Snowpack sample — Buffalo Mountain, Silverthorne, Colorado, USA (1/25/25, 10:11 AM MST)
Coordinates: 39.6222, -106.1139
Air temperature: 22 °F
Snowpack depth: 110 cm
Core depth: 30 cm
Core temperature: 42.8 °F
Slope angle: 12°, slope face: 102°
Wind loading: high
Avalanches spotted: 0
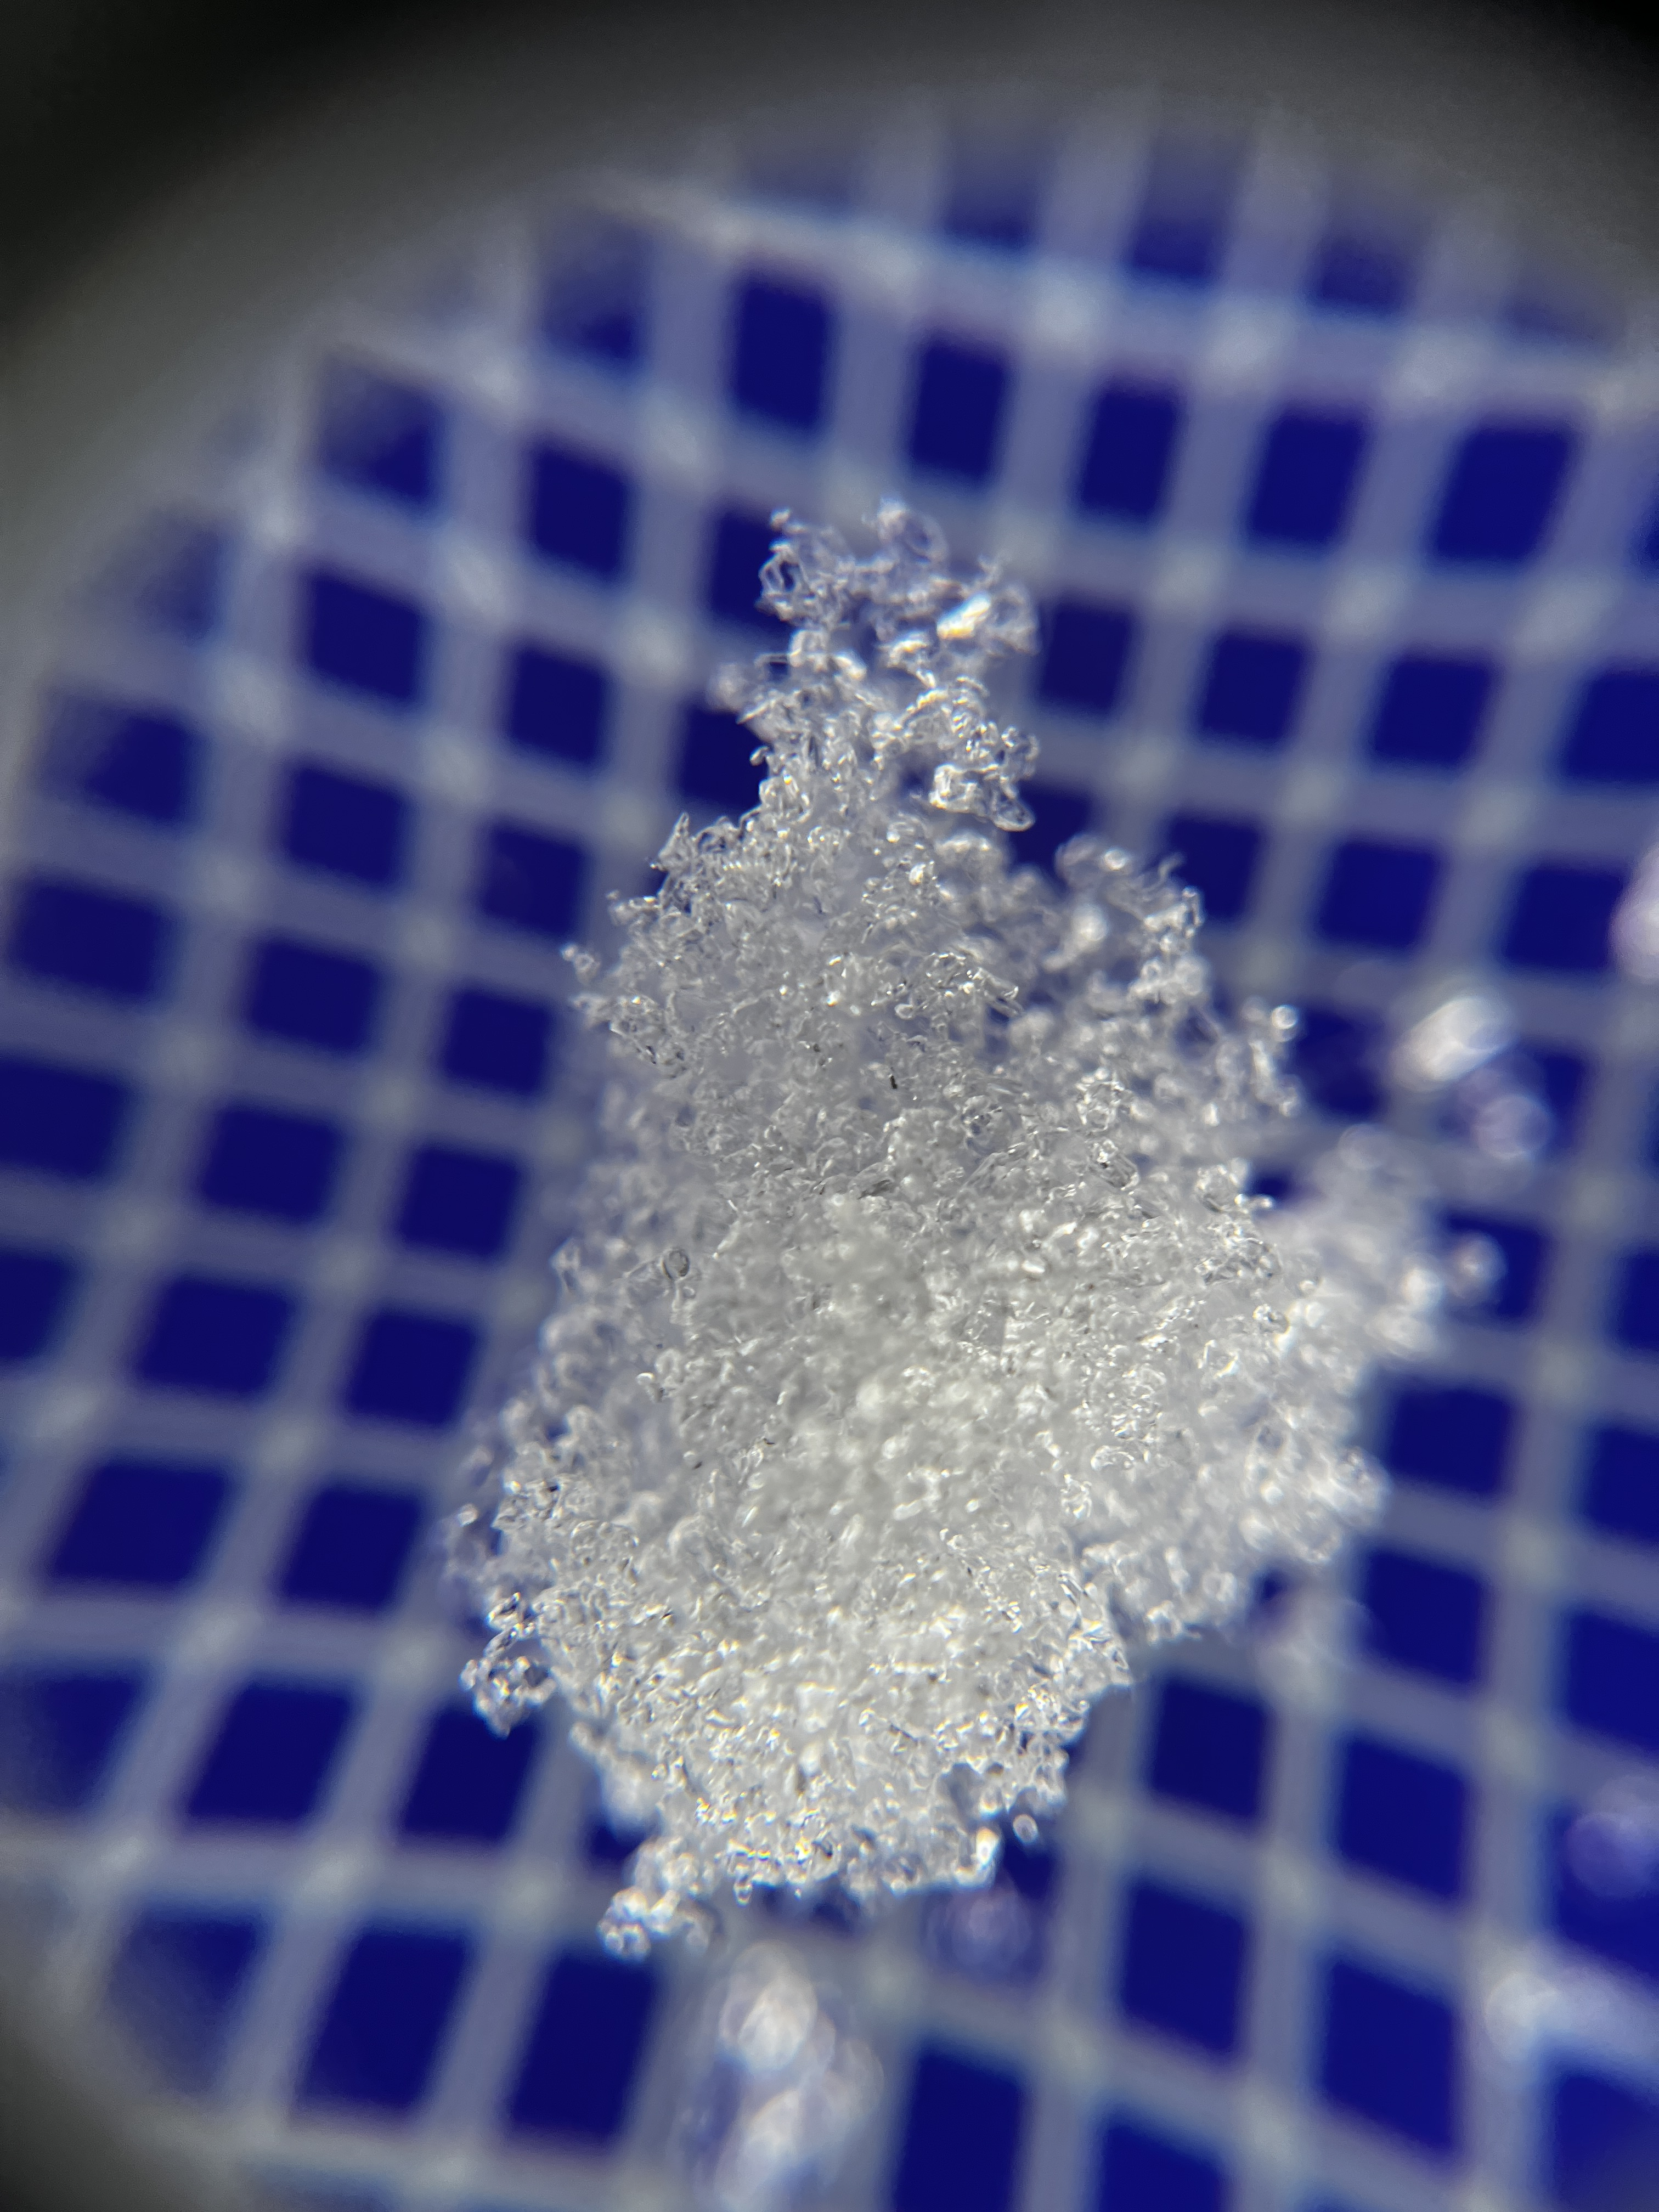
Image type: magnified_profile
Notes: No avalanches nearby, collected on the outskirts of a fire break 15 meters from the treeline, on way to Buffalo and Red Mountain